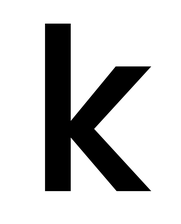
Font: Poppins-Medium